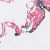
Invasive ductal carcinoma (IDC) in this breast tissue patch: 0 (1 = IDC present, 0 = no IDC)